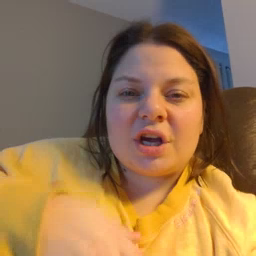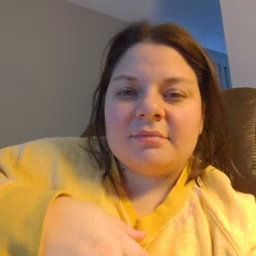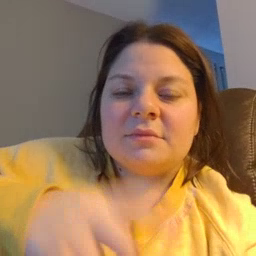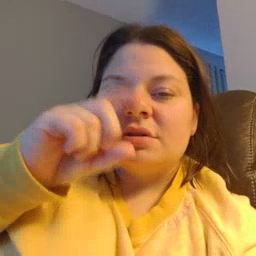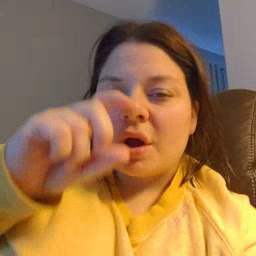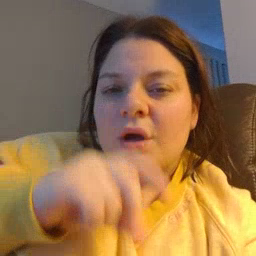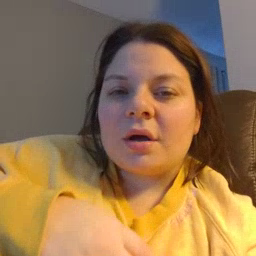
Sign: doll